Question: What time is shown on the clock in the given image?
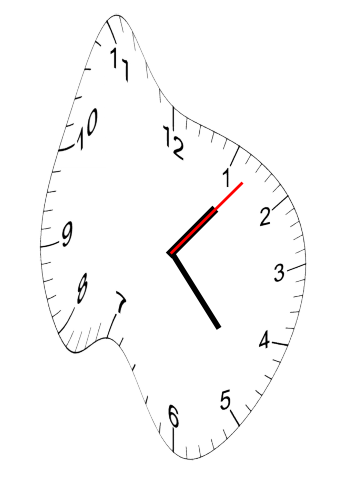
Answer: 01:23:07